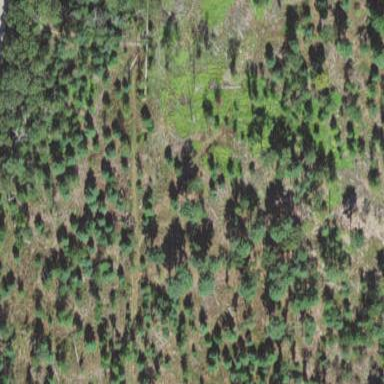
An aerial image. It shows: Mixed woodland area with various types of leaves.